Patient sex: M
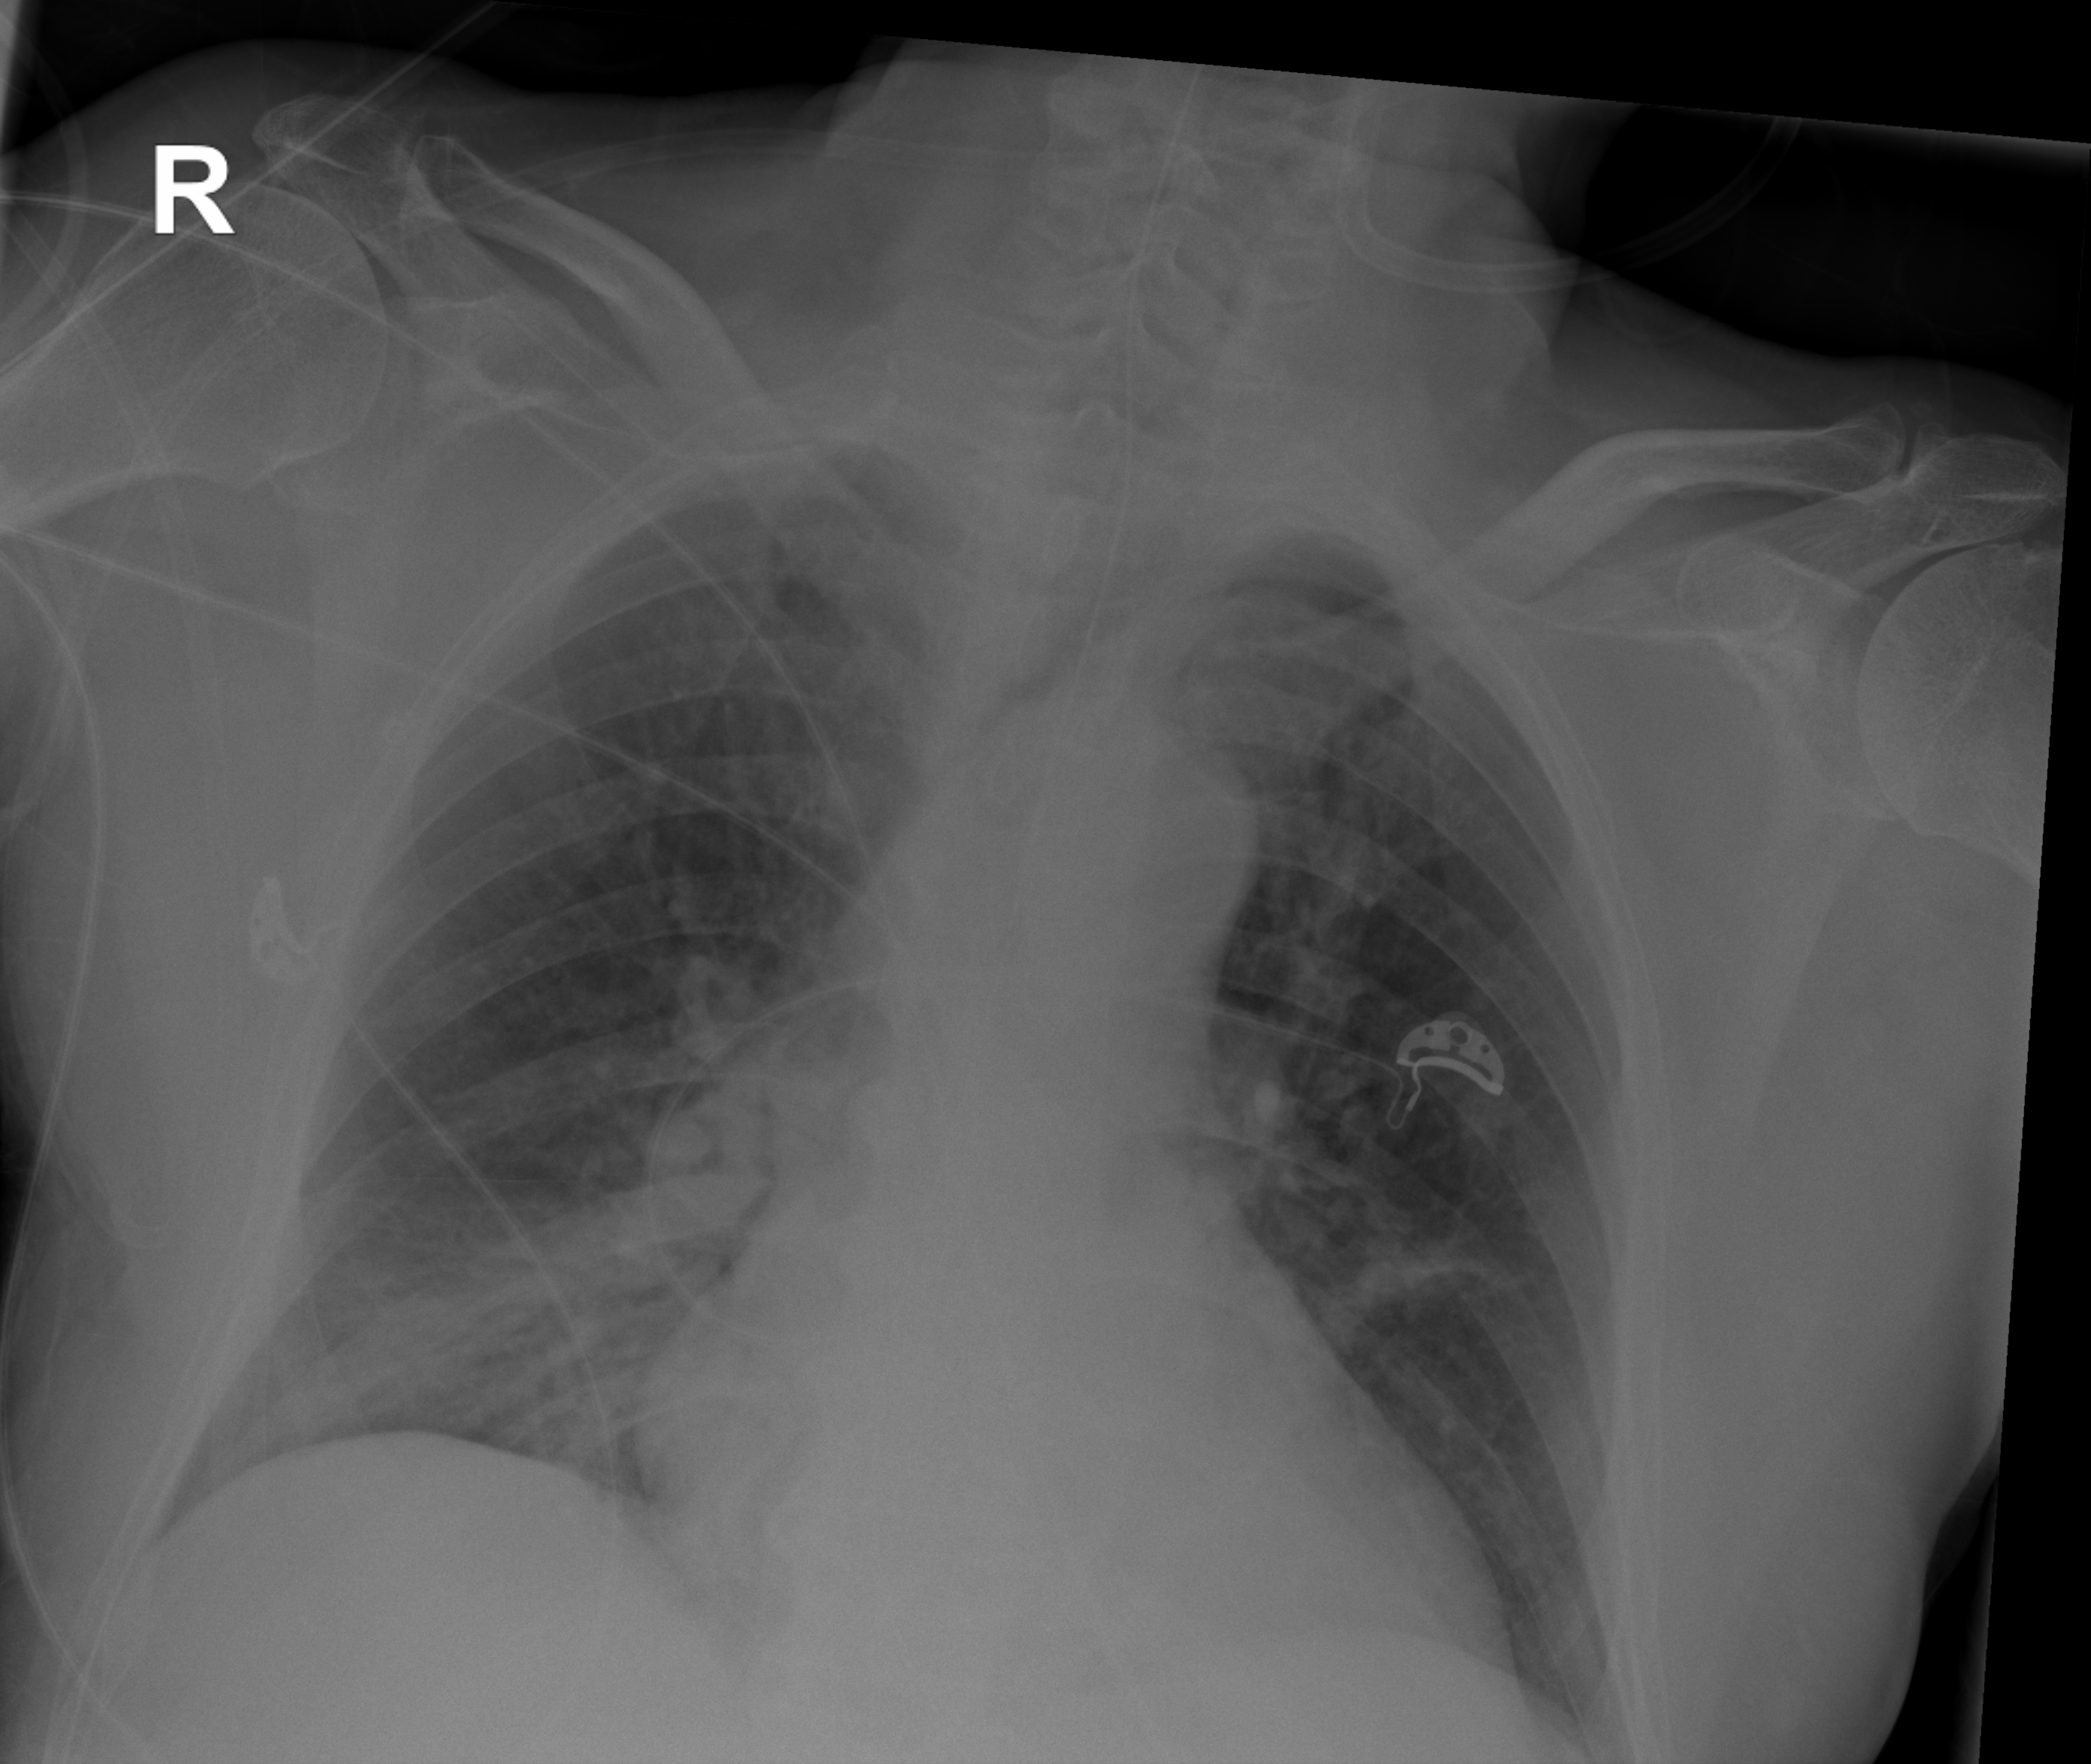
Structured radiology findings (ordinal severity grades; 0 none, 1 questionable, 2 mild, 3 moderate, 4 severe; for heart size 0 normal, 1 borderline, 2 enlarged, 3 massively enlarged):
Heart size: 2
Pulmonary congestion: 2
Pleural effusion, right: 0
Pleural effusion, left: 0
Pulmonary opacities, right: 2
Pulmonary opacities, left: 0
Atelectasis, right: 0
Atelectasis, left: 0